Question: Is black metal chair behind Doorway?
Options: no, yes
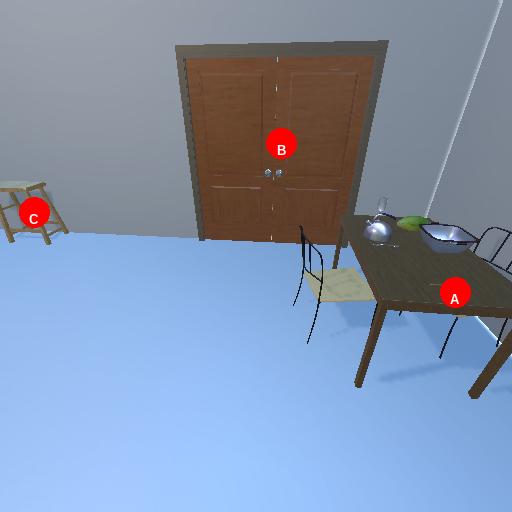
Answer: no